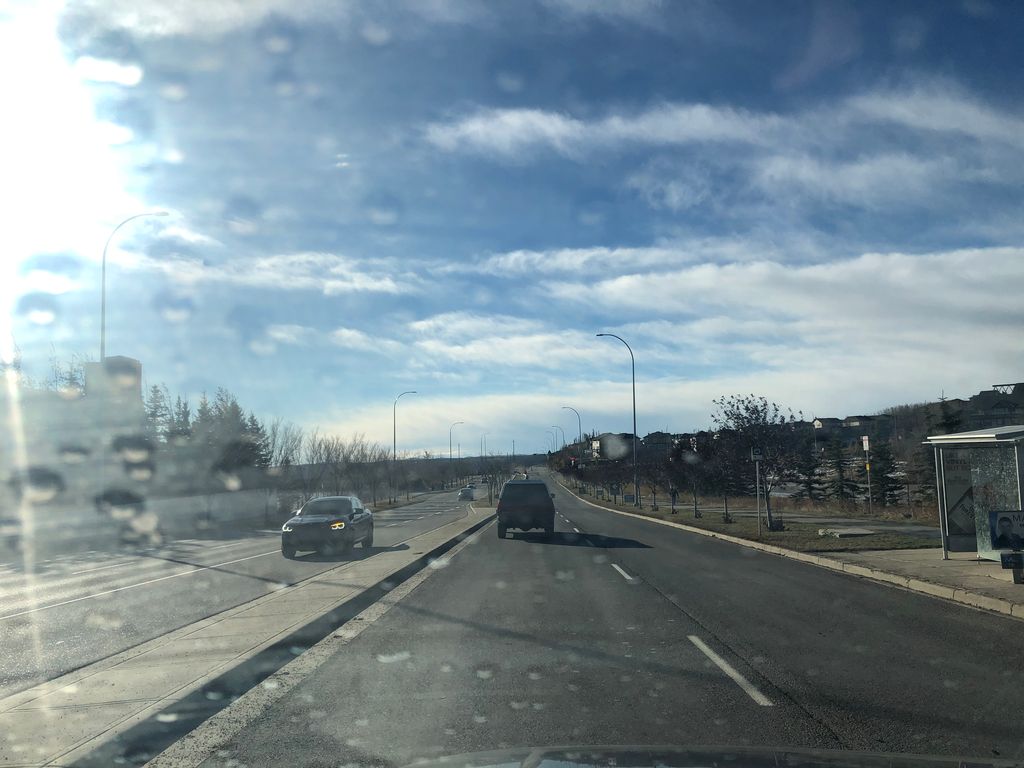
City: calgary